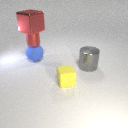
large red metal cube above small red metal cylinder